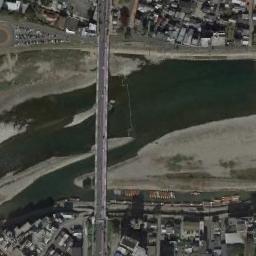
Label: bridge